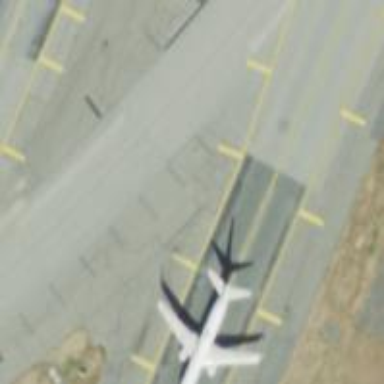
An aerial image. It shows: View of taxiway at the airport.